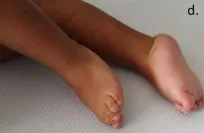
Representation of the patient phenotype. (c) Multiple dimples and arthrogryposis.
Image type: radiology (x_ray)